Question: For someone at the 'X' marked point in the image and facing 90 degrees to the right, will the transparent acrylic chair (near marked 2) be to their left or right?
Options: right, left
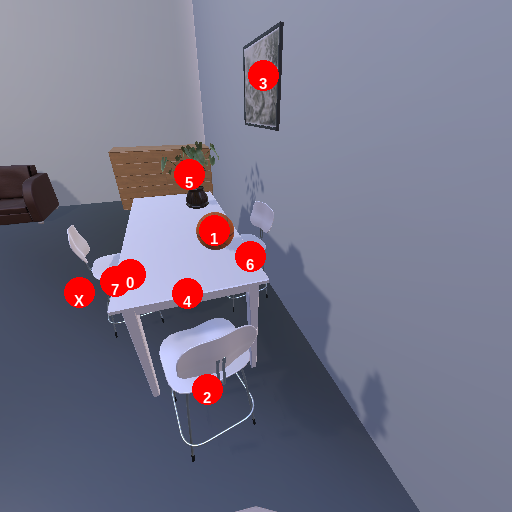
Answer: right